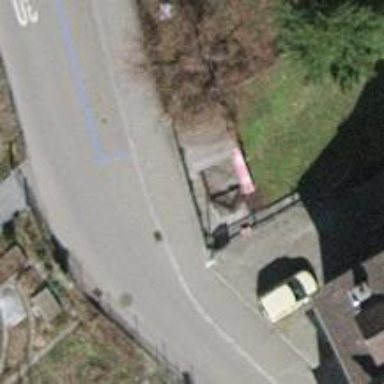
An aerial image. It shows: Sidewalk along the footway.